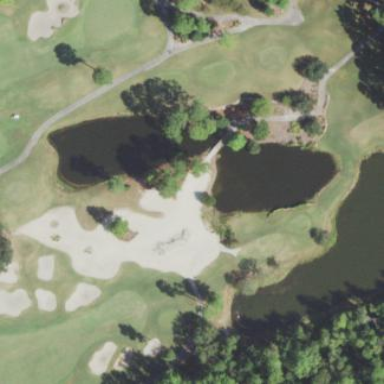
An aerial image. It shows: Sand bunker on golf course.